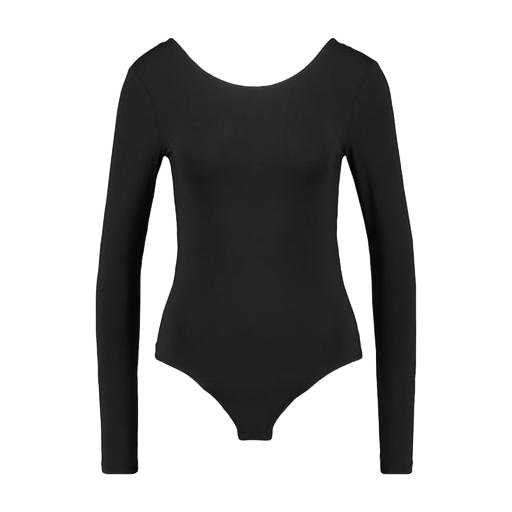
black long-sleeved jersey top, black long-sleeved top, black mira cape-effect bodysuit, white background